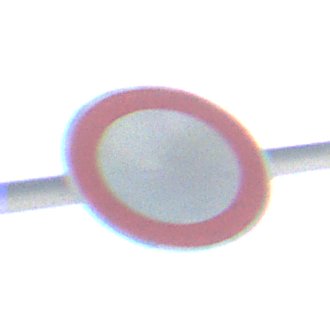
Verkehrszeichen: VerbotFahrzeugeAllerArt
Umgebung: Outdoor, Urban
Tageszeit: MorningAfternoon
Wetter: PartlyCloudy
Licht: Natural
Jahreszeit: NotSpecified
Kontrast: HighContrast